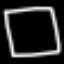
Label: square